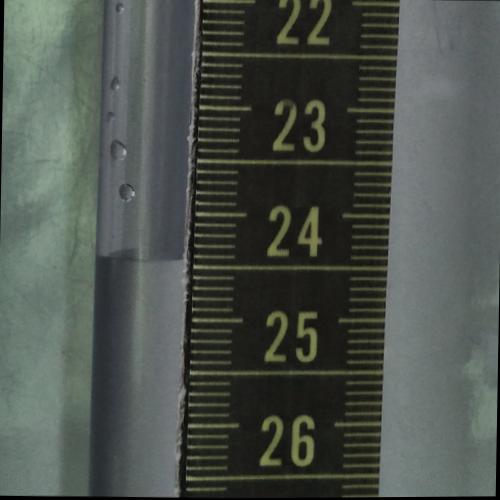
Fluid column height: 24.4 cm